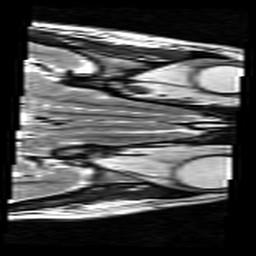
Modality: T2w
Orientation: axial
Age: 29
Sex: female
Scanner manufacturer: siemens
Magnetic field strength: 3 T
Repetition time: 7 s
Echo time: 0.085 s